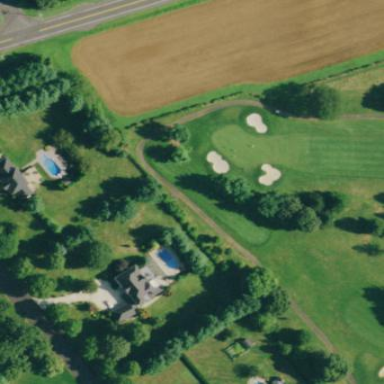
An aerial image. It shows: Grassy area designated as golf tee.